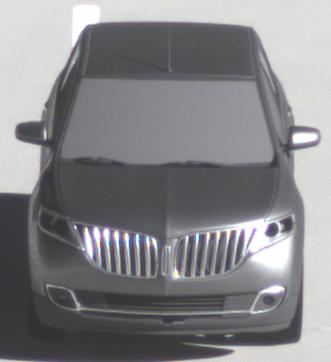
Make: Lincoln
Model: MKX
Detailed model: Gen. 1 CD3
Model produced from: 2010
Model produced until: 2015
Doors: 5
Color: gray
Road condition: dry road
Daytime: midday
Contrast: high contrast